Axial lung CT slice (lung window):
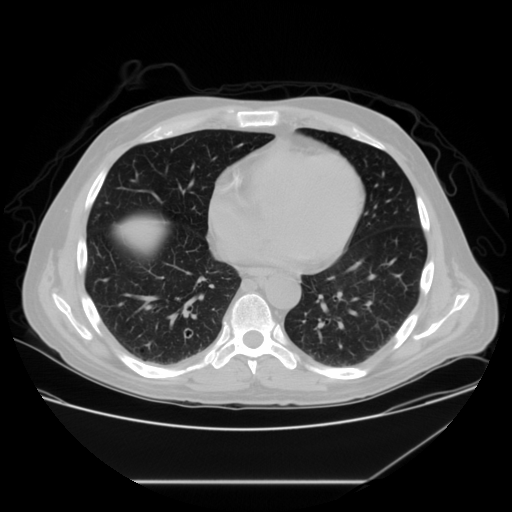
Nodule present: yes
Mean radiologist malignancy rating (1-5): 3.333